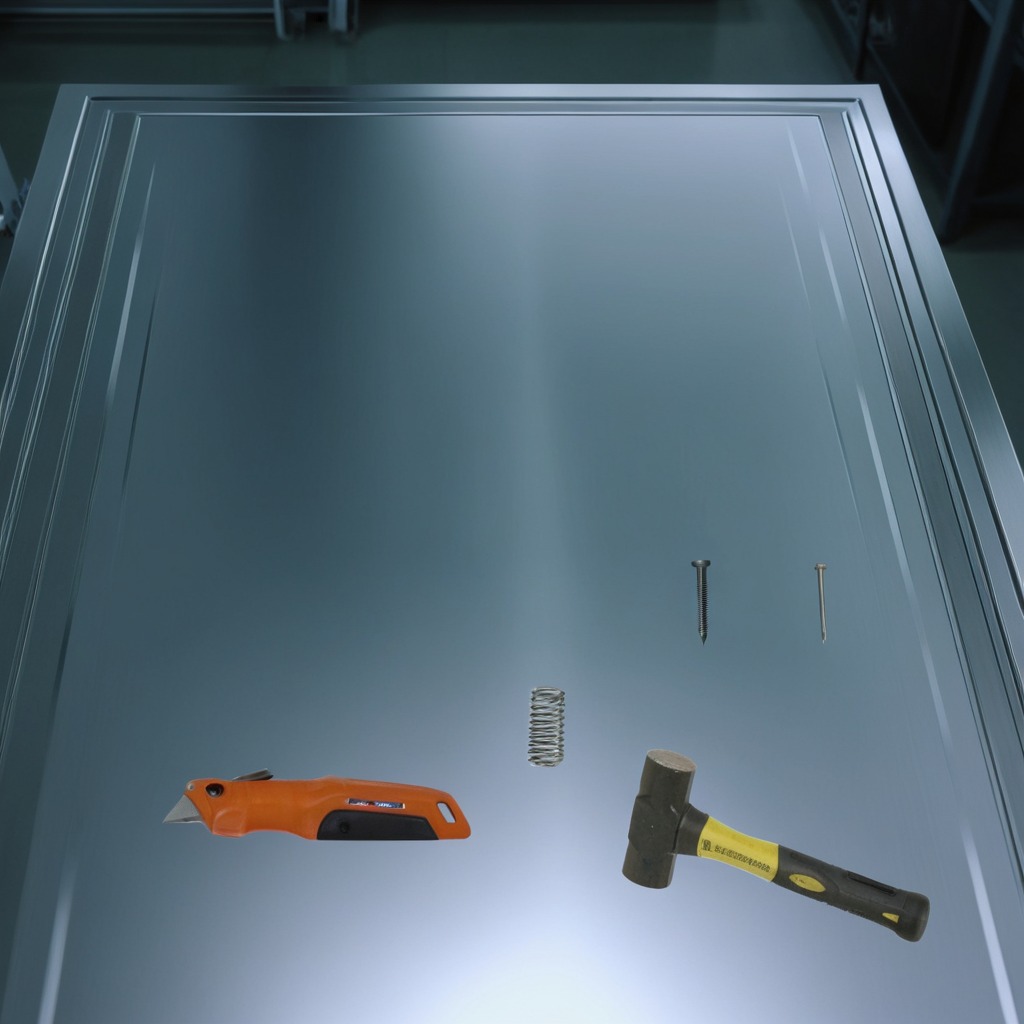
A utility knife, a metal machine screw, an iron nail, a hammer, and a coiled metal spring are lying on the metal table in a machine shop under fluorescent lights.